Field crop: tomato
Growth stage: 1
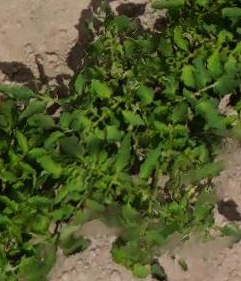
Species: tomato